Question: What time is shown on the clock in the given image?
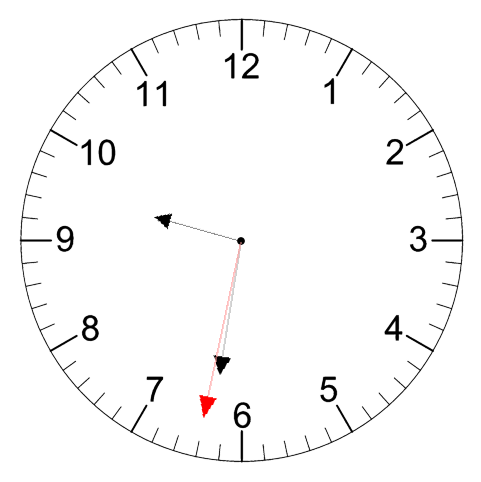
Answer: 09:31:32